Aerial crown-view tile of a tropical tree (Barro Colorado Island, Panama), acquired 20250414:
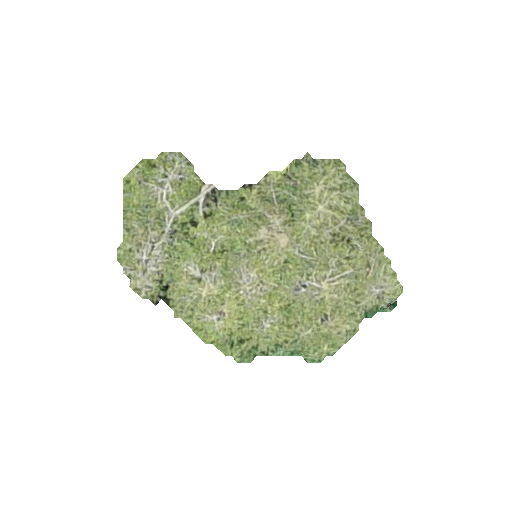
Species: Quararibea stenophylla
GBIF accepted scientific name: Quararibea stenophylla
Crown area: 62.51 m²